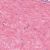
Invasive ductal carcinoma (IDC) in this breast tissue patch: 0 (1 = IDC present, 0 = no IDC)